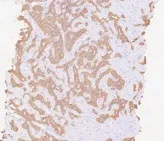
Hematoxylin-eosin (H&E) staining and immunohistochemical evaluation of the tissue obtained using needle biopsy (10x). Positive staining for CK19.
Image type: pathology (immunostaining)